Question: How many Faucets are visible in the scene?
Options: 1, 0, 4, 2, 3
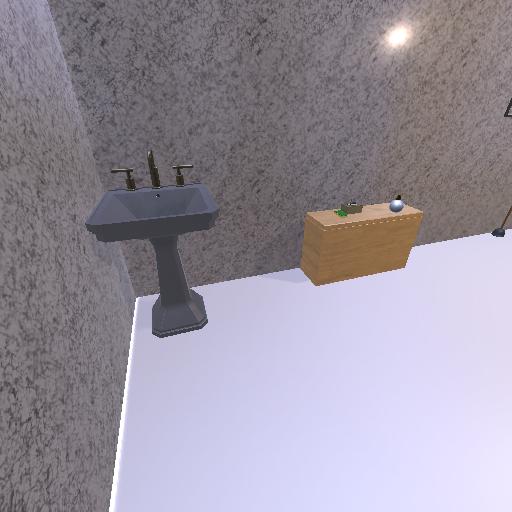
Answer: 1